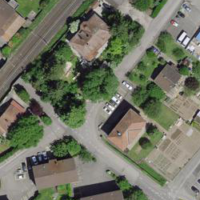
EUNIS habitat code: 54
Species observed at this site:
Juglans regia
Chelidonium majus